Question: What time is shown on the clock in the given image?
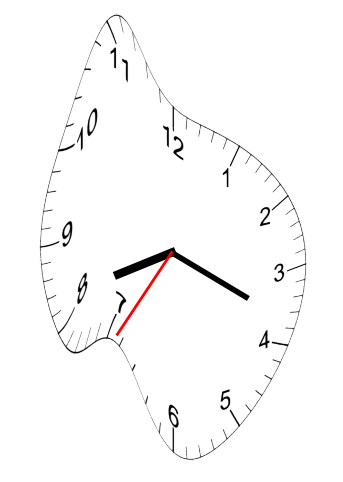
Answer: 08:18:35